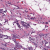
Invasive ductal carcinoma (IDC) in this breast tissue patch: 1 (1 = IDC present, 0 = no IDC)